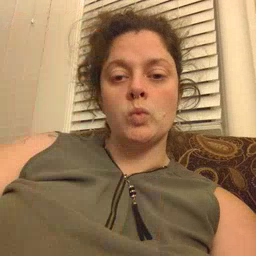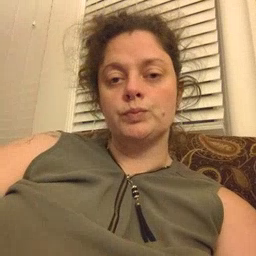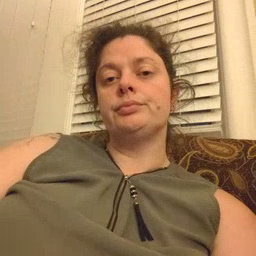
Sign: snow